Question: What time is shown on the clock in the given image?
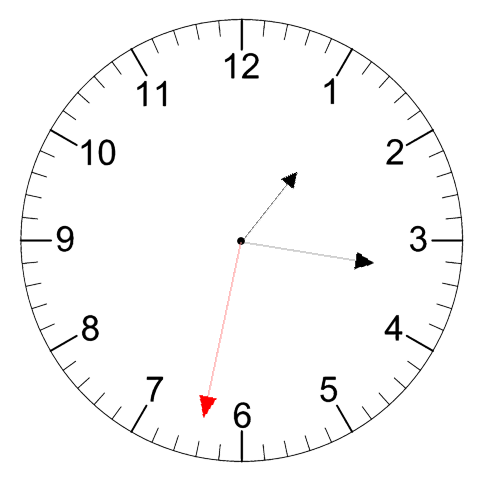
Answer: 01:16:32